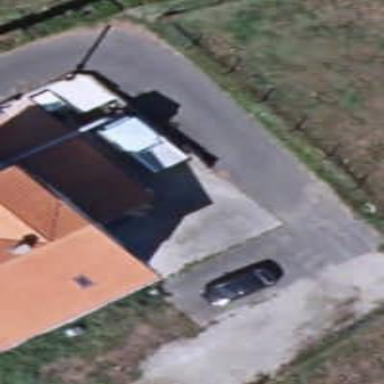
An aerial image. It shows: Garage.